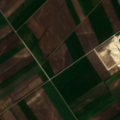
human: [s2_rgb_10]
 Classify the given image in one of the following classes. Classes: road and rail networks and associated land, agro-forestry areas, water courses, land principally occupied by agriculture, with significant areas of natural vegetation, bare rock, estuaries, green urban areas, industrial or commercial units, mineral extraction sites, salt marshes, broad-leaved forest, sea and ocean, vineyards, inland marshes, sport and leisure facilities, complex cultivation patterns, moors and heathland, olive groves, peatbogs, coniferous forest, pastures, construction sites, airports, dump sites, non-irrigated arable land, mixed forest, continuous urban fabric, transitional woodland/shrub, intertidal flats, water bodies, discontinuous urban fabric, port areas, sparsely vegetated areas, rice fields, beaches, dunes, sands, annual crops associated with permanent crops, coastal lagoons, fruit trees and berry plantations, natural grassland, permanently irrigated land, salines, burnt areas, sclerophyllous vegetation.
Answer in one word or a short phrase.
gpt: non-irrigated arable land